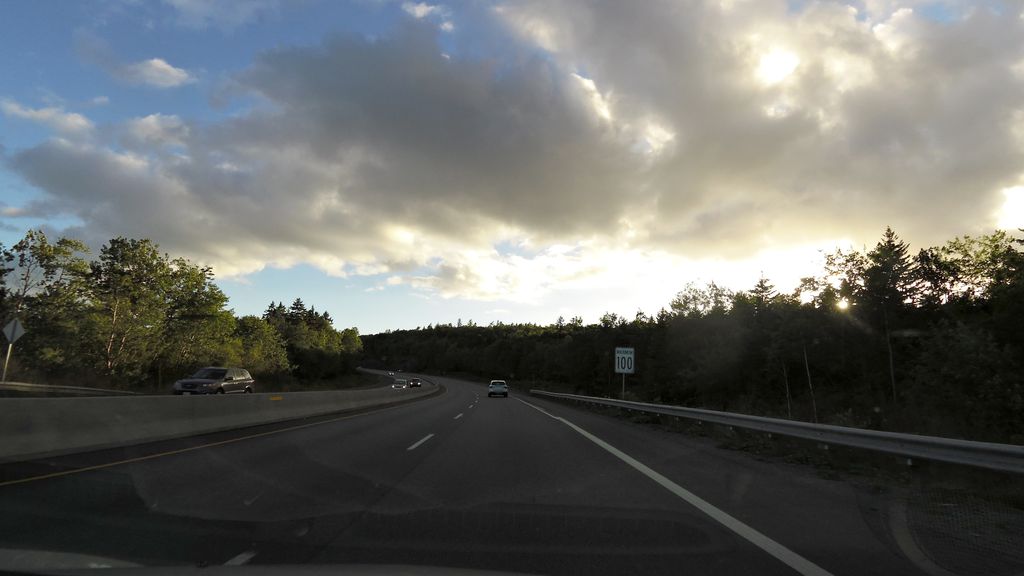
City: halifax